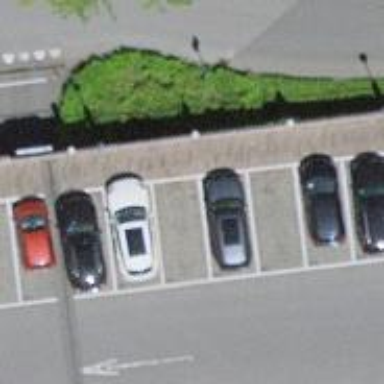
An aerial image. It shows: Charging station.